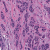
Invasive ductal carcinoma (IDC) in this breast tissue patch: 1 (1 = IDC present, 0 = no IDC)